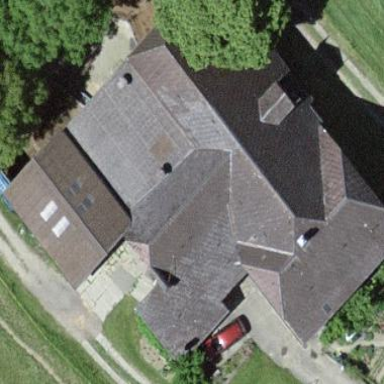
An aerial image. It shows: Farm building.